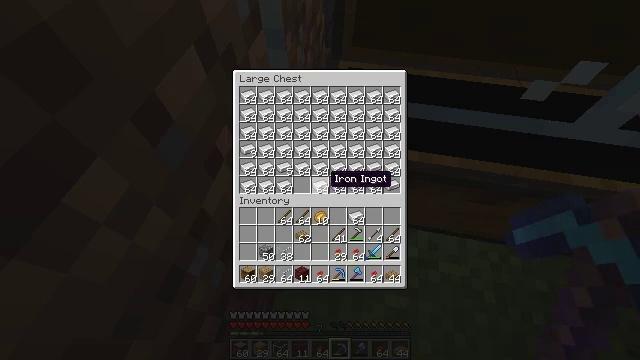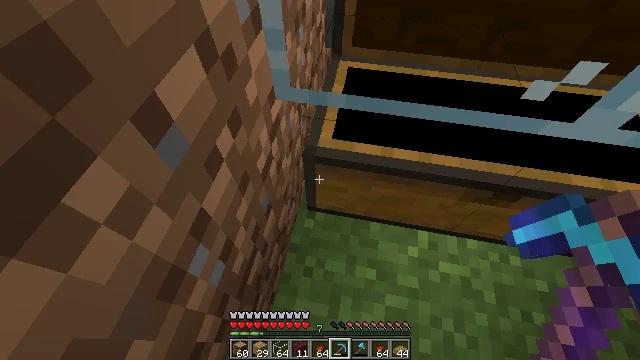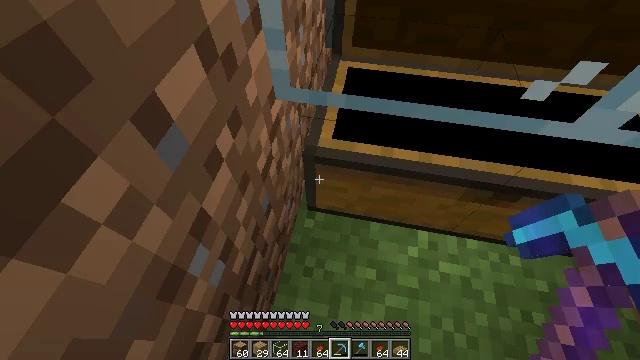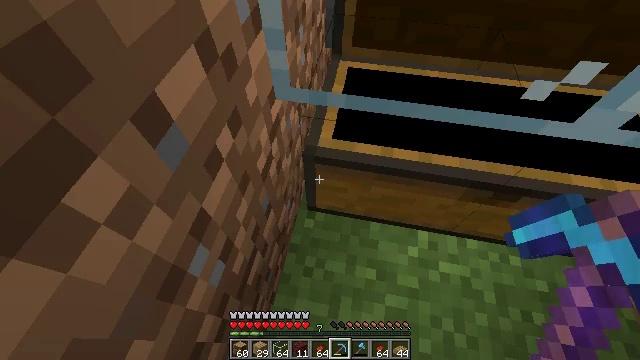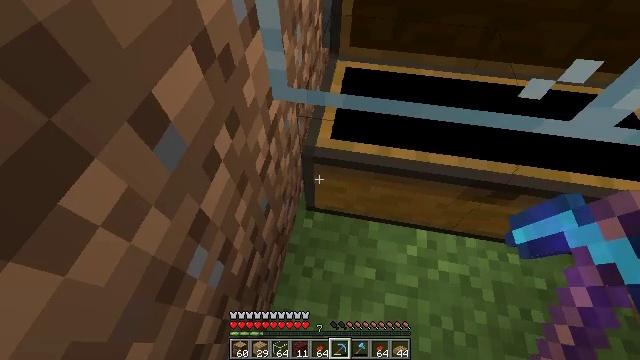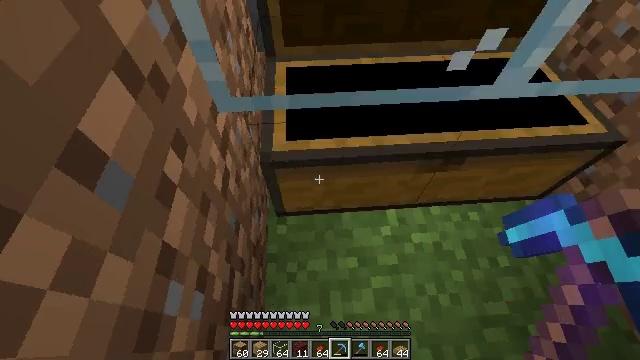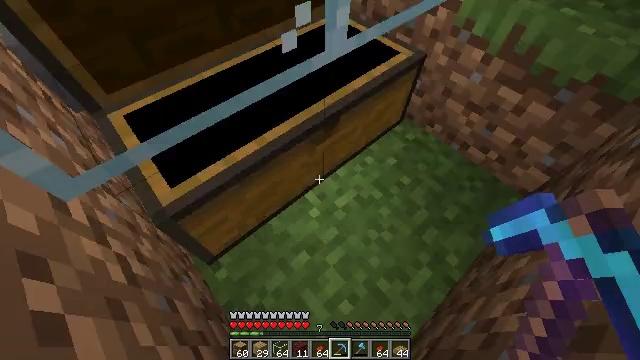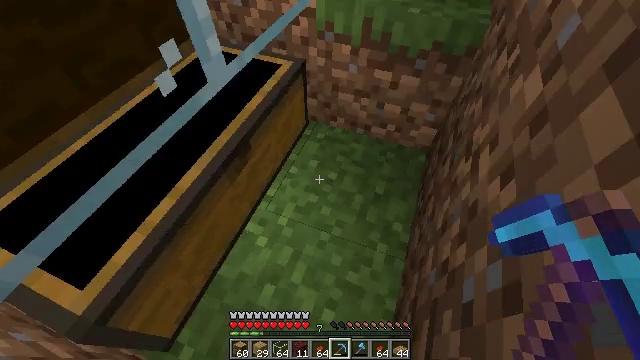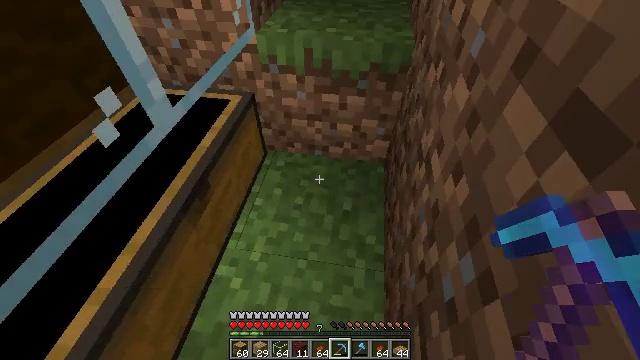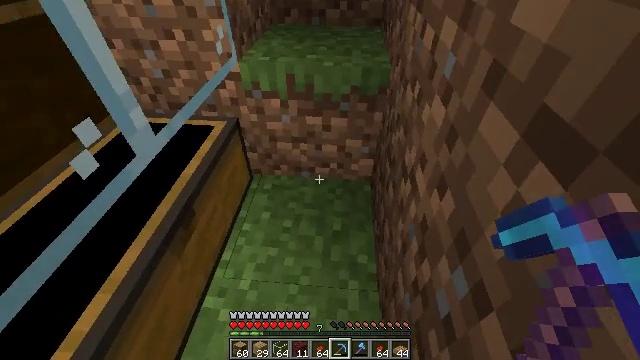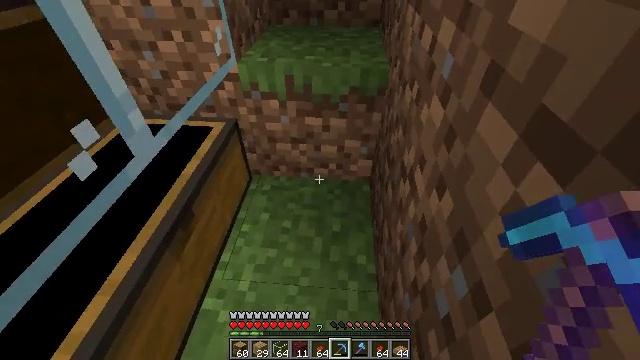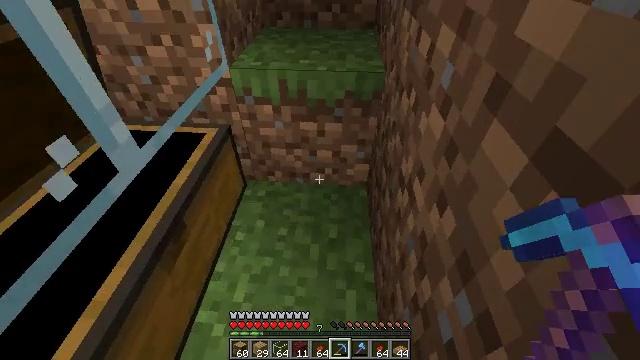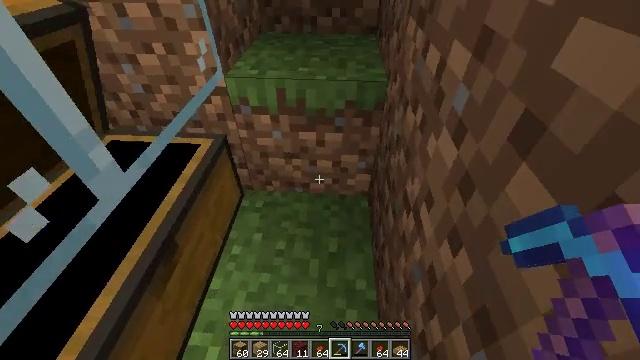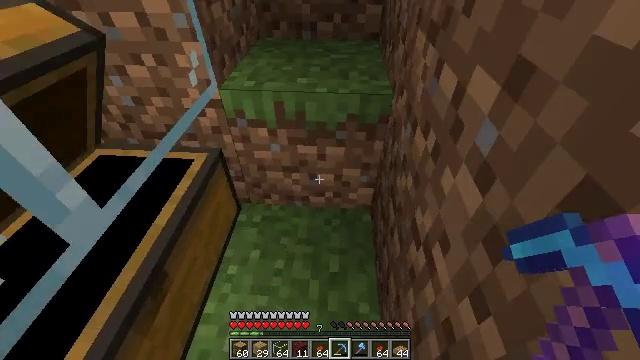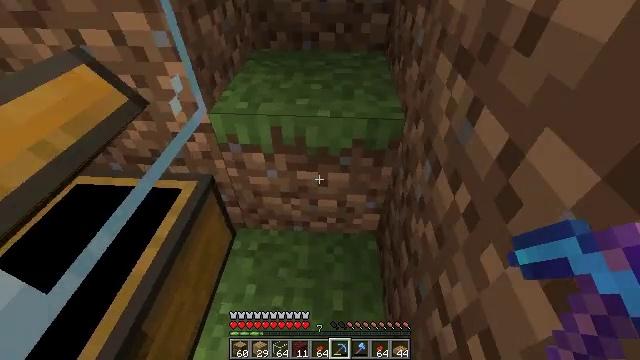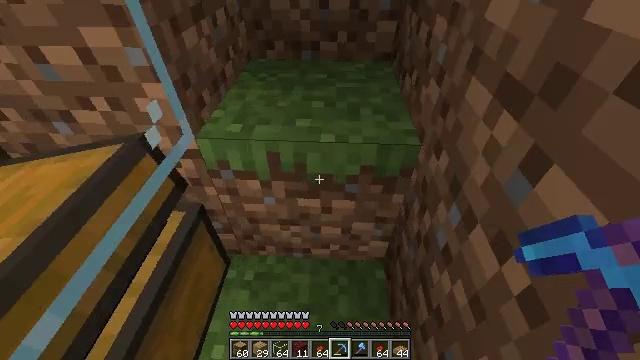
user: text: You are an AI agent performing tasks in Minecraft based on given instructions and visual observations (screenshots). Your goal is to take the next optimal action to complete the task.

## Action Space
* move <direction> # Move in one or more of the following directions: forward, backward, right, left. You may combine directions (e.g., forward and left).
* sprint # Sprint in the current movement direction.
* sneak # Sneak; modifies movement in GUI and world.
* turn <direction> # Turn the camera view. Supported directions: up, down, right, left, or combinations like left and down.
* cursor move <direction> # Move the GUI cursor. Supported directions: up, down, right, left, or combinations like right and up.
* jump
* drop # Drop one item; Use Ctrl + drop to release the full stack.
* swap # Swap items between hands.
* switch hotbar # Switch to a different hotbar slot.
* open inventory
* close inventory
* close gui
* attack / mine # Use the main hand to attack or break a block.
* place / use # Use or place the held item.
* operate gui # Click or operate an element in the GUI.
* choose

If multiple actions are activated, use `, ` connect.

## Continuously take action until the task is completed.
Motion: motion action
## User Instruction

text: Use a crafting table to craft iron bars.
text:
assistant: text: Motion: no_op
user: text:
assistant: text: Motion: close gui
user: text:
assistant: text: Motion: no_op
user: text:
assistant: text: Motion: no_op
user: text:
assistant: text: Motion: turn right
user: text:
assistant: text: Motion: turn right
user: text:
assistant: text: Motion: turn right and up
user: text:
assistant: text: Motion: turn right and up
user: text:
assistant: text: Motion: turn right and up
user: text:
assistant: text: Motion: no_op
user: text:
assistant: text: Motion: move forward, turn right
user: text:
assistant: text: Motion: move forward
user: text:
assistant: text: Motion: move forward
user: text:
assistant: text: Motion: move forward
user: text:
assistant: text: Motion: move forward, sprint
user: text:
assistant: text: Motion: move forward, sprint, turn right and up
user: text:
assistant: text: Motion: move forward, sprint, turn right and up
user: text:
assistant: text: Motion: move forward, sprint, turn right and up
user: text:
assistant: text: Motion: move forward, turn right and up, jump
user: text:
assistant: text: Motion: move forward, turn right and up, jump
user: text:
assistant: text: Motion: move forward, turn right and up, jump
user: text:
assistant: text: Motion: move forward, jump
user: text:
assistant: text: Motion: move forward, jump
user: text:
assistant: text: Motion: move forward, jump
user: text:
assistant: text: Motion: move forward, jump
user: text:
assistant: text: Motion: move forward, sprint, turn left, jump
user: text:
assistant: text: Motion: move forward, sprint, turn left, jump
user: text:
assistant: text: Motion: move forward, sprint, turn left, jump
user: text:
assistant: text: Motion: move forward, sprint, jump
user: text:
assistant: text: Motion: move forward, jump